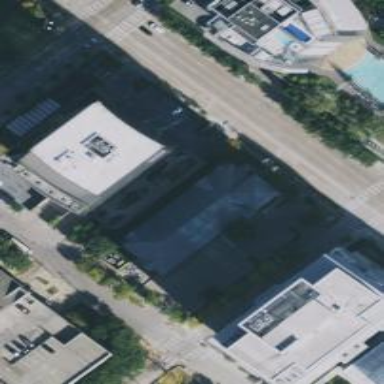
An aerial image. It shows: Office building.